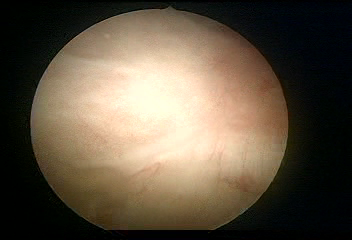
Modality: WLC
Class: Normal mucosa
Bladder cancer association: No